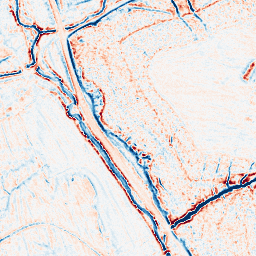
Category: edge_preserving
Decomposition family: bilateral
Decomposition parameters: d: 9
sigma_color: 100
sigma_space: 75
Upsampling method: quadratic
Upsampling parameters: scale: 4
Upsampling scale: 4